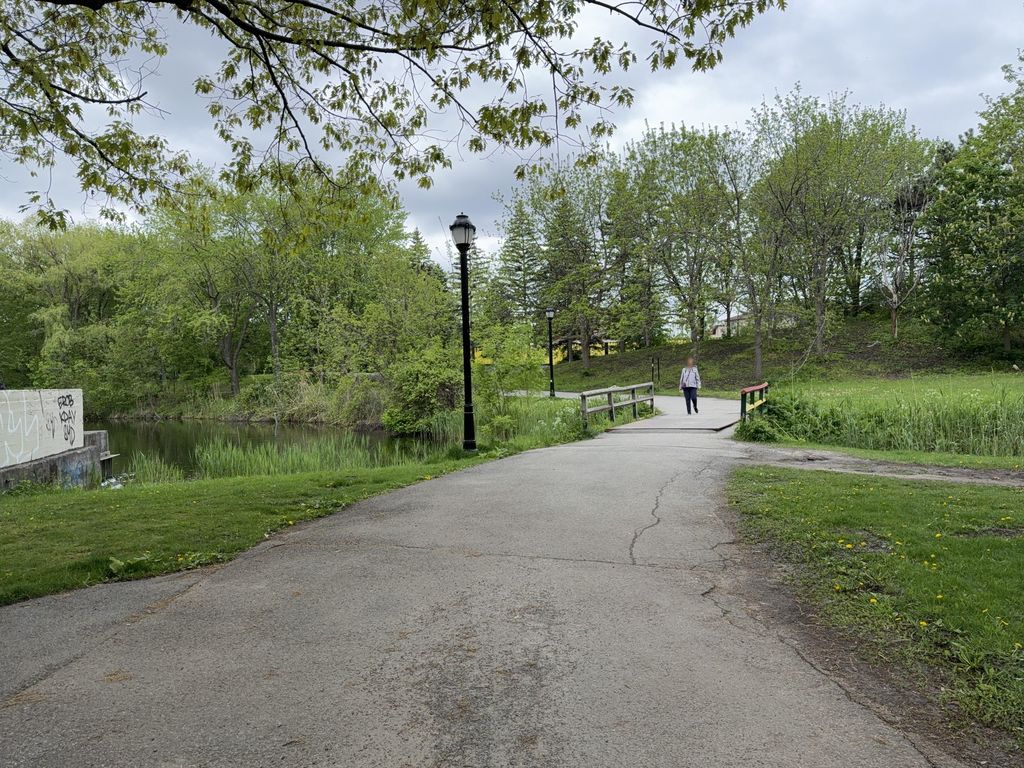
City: montreal